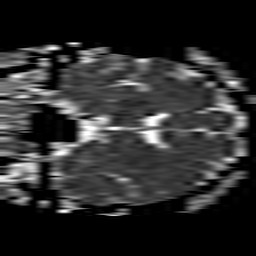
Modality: ADC
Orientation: coronal
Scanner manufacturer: philips
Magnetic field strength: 1.5 T
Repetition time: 3.393 s
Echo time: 0.06922 s